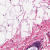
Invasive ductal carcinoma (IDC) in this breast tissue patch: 0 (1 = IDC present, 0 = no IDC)